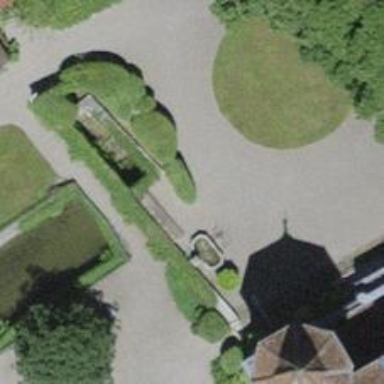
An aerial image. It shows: Beautiful fountain.